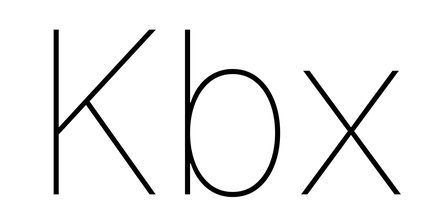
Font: Inter_Thin